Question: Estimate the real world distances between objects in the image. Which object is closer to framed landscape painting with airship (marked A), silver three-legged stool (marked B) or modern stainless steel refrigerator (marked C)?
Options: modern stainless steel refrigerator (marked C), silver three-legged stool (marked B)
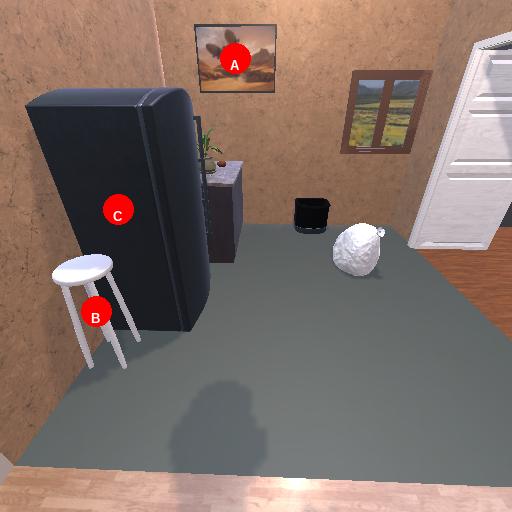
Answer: modern stainless steel refrigerator (marked C)